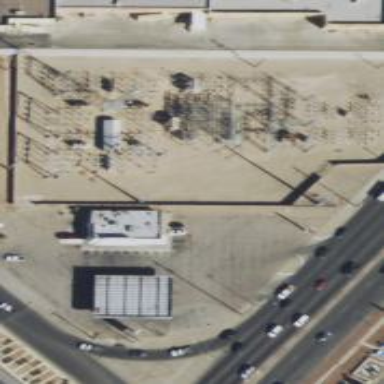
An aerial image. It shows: Power substation.